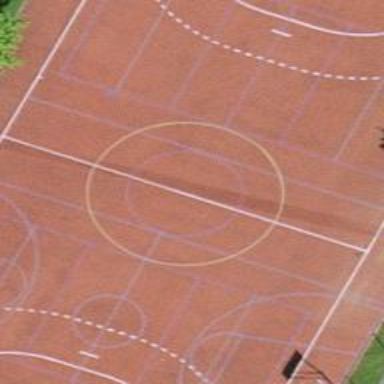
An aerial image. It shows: Handball pitch for leisure sports on the land.